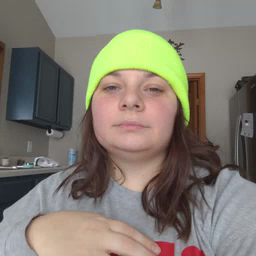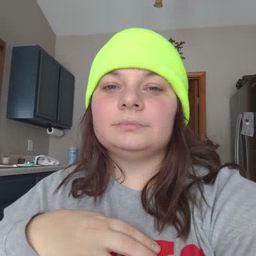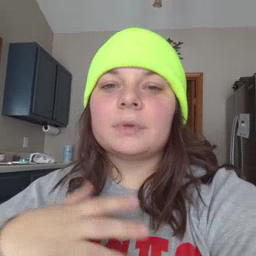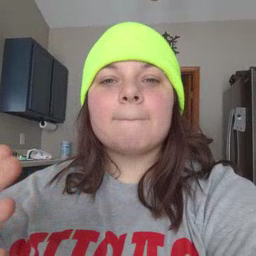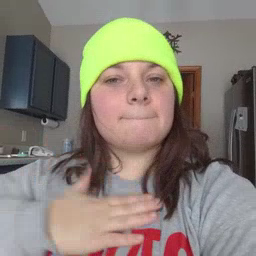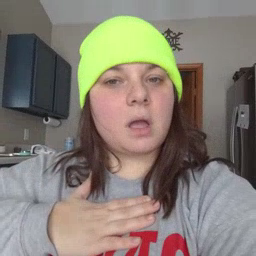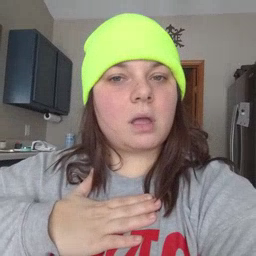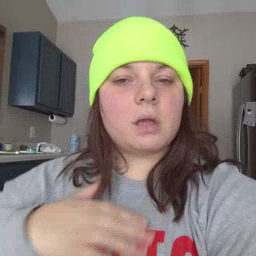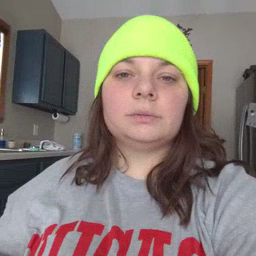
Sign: minemy